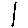
Label: line